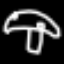
Label: mushroom